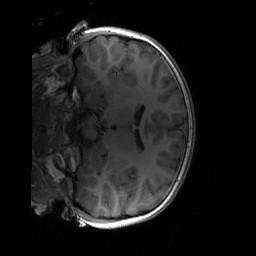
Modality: T1w
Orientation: coronal
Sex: male
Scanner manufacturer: siemens
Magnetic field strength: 3 T
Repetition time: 1.9 s
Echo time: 0.00243 s